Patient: sex M, age 48
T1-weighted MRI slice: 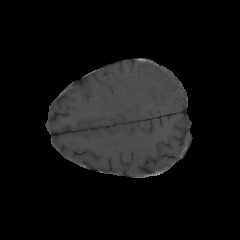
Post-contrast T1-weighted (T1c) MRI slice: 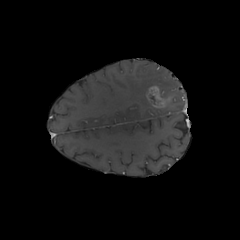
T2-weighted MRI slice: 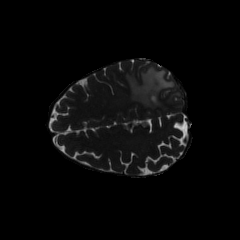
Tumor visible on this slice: yes
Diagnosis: Glioblastoma, IDH-wildtype
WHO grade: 4